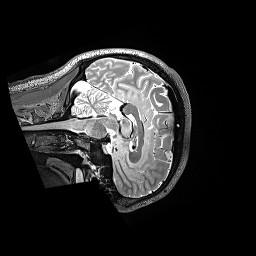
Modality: T2w
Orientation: sagittal
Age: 21
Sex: male
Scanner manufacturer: siemens
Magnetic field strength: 3 T
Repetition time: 3.2 s
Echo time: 0.564 s